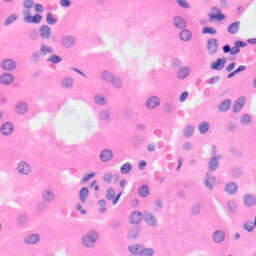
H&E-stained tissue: Kidney